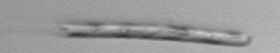
Label: Eucampia_morphytype1